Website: macys
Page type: payment
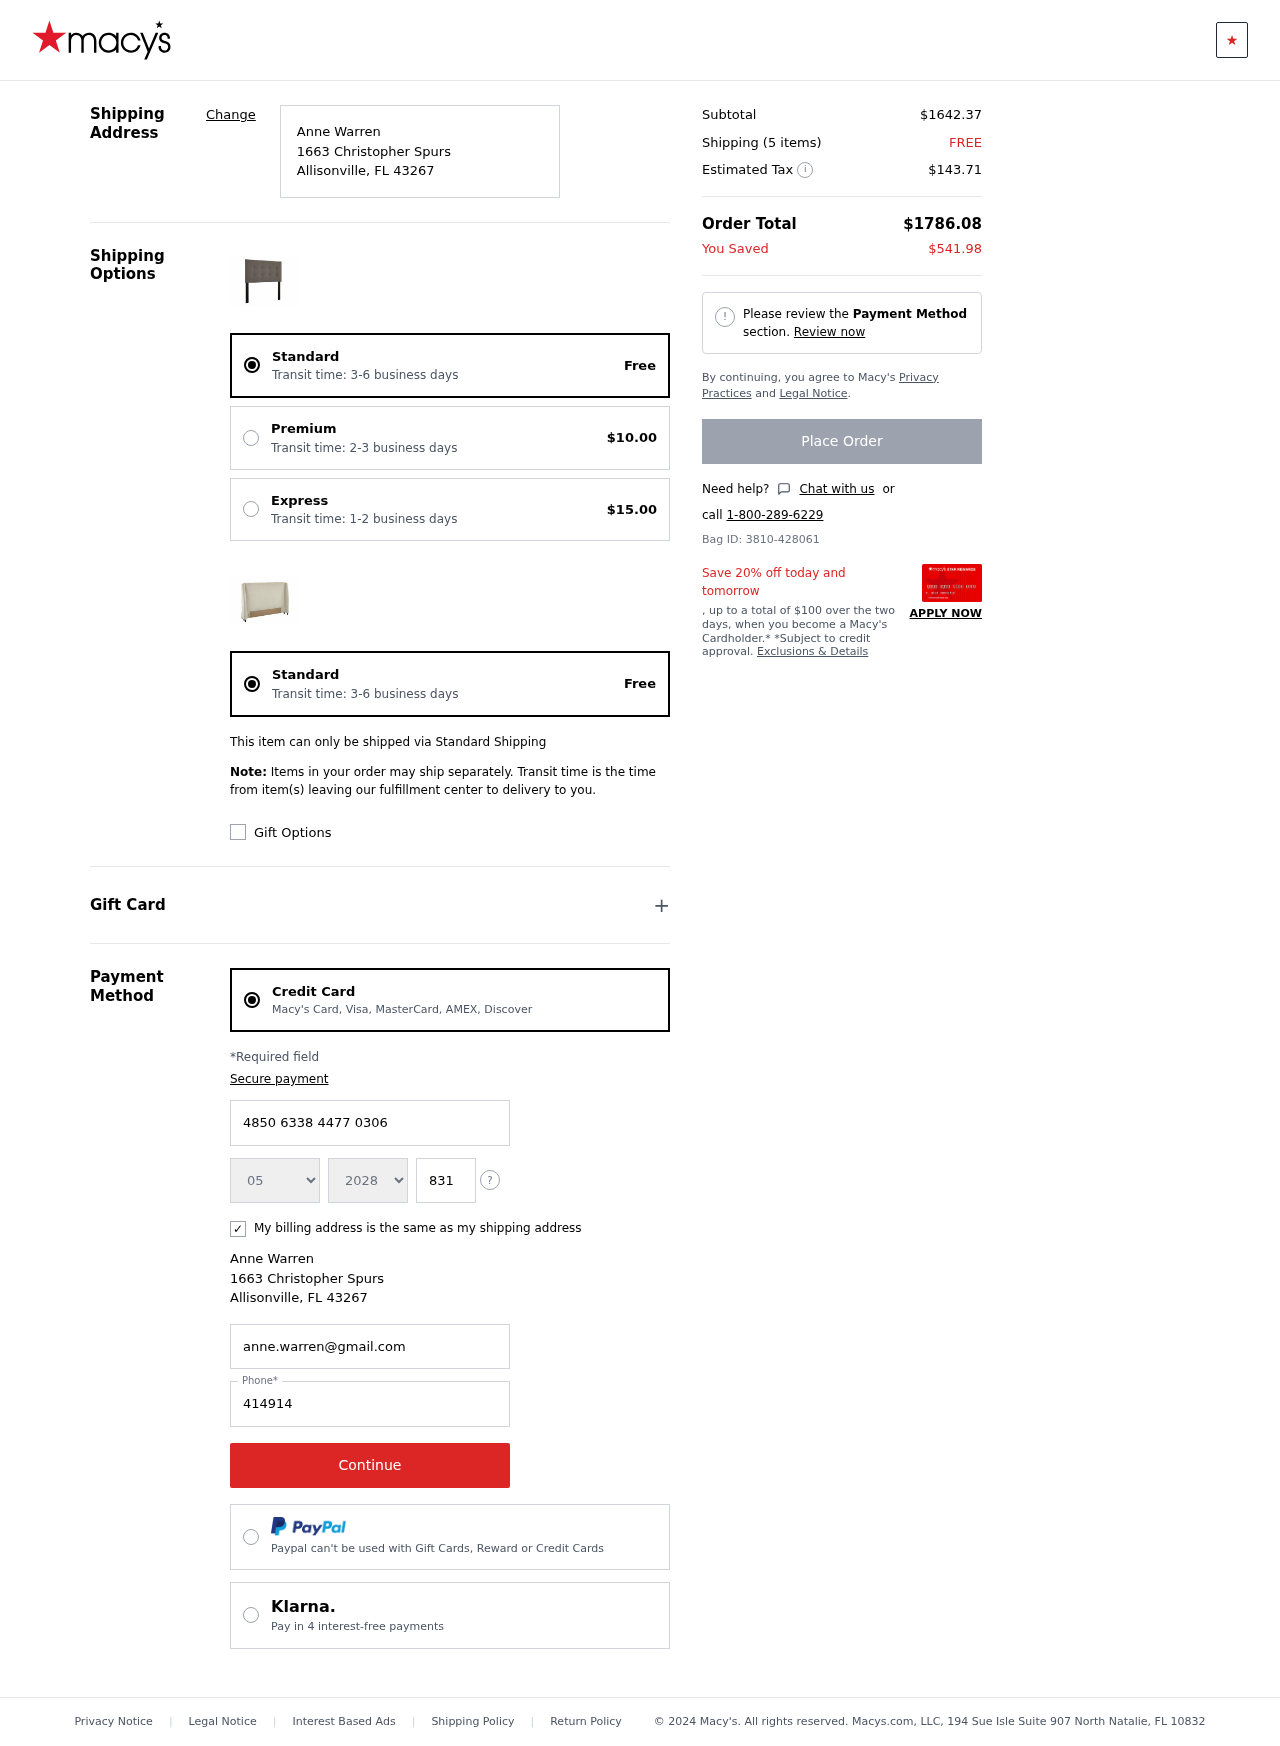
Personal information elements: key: PII_CARD_CVV
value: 831
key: PII_CARD_EXPIRY_MONTH
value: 05
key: PII_CARD_EXPIRY_YEAR
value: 28
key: PII_CARD_NUMBER
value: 4850 6338 4477 0306
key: PII_CITY
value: Allisonville
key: PII_EMAIL
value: anne.warren@gmail.com
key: PII_FULLNAME
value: Anne Warren
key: PII_PHONE
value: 4149141127
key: PII_POSTCODE
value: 43267
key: PII_STATE_ABBR
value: FL
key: PII_STREET
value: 1663 Christopher Spurs
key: PII_FULLNAME2
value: Anne Warren
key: PII_STREET2
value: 1663 Christopher Spurs
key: PII_CITY2
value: Allisonville
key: PII_STATE_ABBR2
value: FL
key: PII_POSTCODE2
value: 43267
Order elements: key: ORDER_DELIVERY_DATE
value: Transit time: 3-6 business days
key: ORDER_SHIPPING_STANDARD
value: Free
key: ORDER_SHIPPING_PREMIUM
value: $10.00
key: ORDER_SHIPPING_EXPRESS
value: $15.00
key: ORDER_DELIVERY_DATE2
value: Transit time: 3-6 business days
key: ORDER_SHIPPING_STANDARD2
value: Free
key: ORDER_SUBTOTAL
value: $1642.37
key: ORDER_NUM_ITEMS
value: Shipping (5 items)
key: ORDER_SHIPPING_COST
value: FREE
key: ORDER_TAX
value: $143.71
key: ORDER_TOTAL
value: $1786.08
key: ORDER_SAVINGS
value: $541.98
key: ORDER_ID
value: Bag ID: 3810-428061